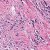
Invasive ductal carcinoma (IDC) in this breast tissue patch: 1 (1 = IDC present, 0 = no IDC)